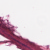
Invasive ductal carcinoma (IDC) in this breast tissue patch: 0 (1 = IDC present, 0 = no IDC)